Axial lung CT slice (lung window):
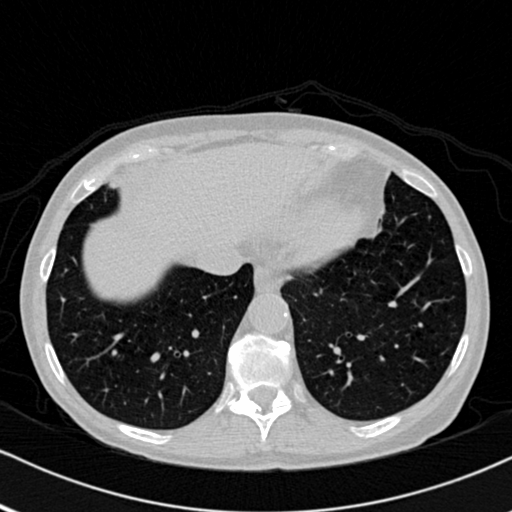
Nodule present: no